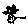
Label: cat